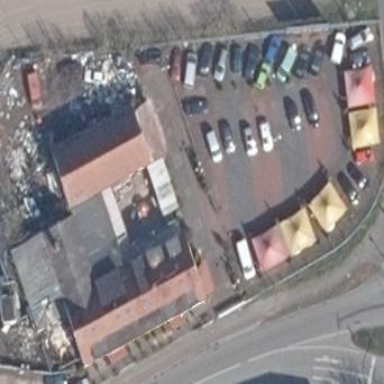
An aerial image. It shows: Commercial area with car shop.